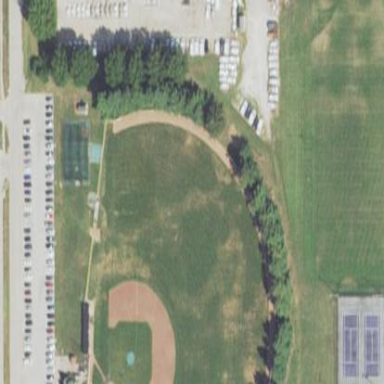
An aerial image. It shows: Baseball pitch for leisure and sports activities.